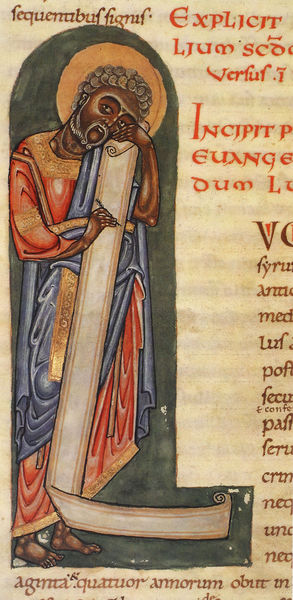
Titel: Bibel aus Stablo (Stavelot), Bd. 2
Standort: Herkunftsort: Stablo  (EU - B)
Institution: London,  British Museum
Schlagwörter: blau, grau, schwarz, rot, bart, gewand, gold, haare, locken, schrift, barfuss, heiligenschein, afrikaner, christlich, heiliger, gruen, jünger, latein, äthipien, urchristlich, nackter füße, explicit